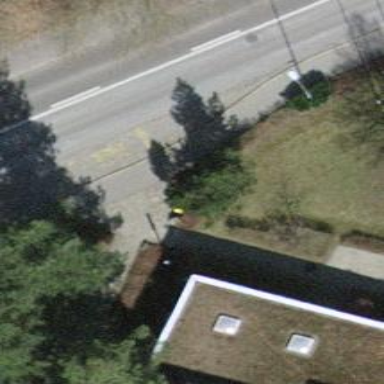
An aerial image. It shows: Post box is visible.